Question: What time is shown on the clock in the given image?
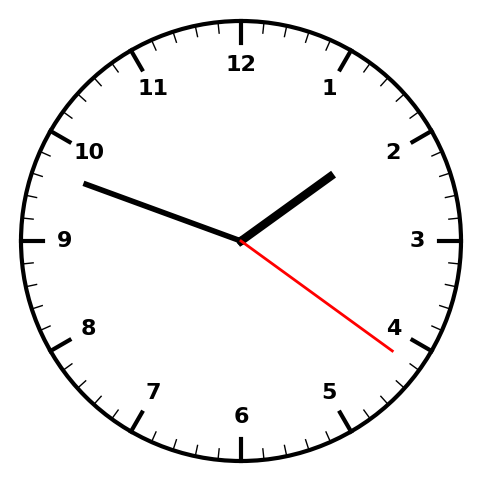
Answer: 01:48:21